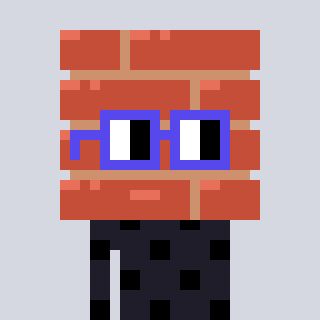
a pixel art character with square blue glasses, a wall-shaped head and a grayscale-colored body on a cool background